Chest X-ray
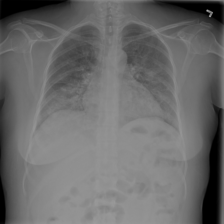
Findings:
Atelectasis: negative
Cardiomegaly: negative
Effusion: negative
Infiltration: positive
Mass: negative
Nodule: negative
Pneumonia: negative
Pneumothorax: negative
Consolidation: negative
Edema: positive
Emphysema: negative
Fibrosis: negative
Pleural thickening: negative
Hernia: negative